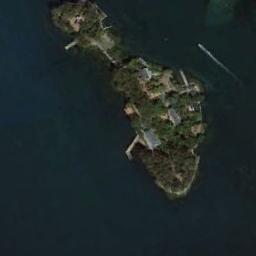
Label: island